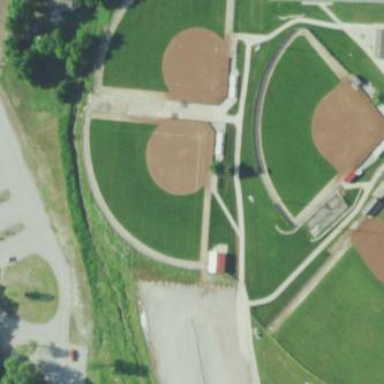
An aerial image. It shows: Baseball pitch for leisure and sports activities.